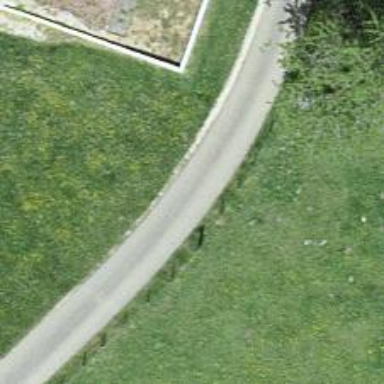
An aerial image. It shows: Well-maintained track road of grade 1.